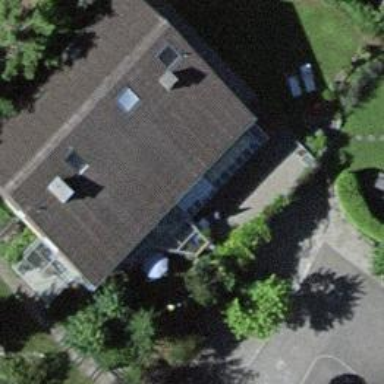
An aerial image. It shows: Detached building.